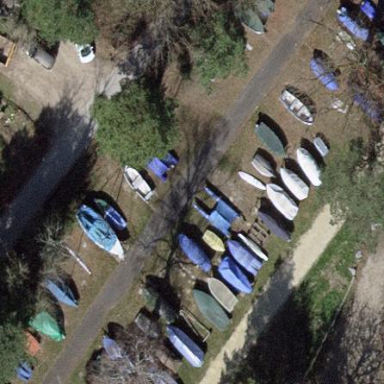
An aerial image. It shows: Boat storage facility.